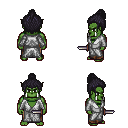
a pixel art fantasy rpg character, male body template, orc, green skin, white robe, robe skirt, raven short topknot hairstyle, dagger, four views (front, back, left, right), 2x2 character sprite sheet, small pixel art, hard edges, no anti-aliasing